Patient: sex F, age 36
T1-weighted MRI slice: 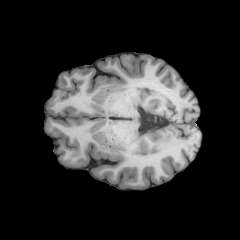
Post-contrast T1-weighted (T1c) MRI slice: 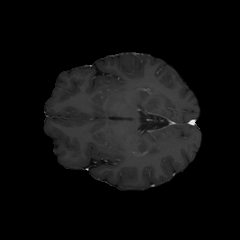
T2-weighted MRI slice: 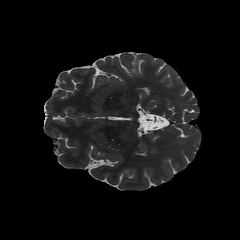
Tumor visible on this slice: no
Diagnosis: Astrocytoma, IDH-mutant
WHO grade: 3